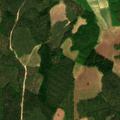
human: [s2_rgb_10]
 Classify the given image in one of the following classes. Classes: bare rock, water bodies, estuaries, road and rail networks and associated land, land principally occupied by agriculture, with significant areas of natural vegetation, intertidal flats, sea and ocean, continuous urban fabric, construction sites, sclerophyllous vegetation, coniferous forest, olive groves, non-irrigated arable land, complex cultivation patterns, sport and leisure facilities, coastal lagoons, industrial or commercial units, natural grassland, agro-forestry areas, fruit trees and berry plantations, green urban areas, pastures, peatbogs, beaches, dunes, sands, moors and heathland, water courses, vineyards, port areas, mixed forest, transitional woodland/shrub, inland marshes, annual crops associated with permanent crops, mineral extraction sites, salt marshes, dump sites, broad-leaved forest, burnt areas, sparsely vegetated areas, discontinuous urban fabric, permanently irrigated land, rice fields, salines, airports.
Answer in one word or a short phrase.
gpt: coniferous forest, mixed forest, transitional woodland/shrub